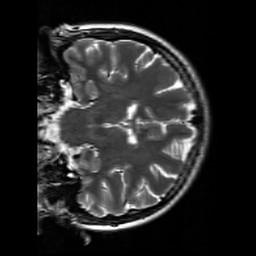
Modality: T2w
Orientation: coronal
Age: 21
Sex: female
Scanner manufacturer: siemens
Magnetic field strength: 3 T
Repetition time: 7 s
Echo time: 0.09 s